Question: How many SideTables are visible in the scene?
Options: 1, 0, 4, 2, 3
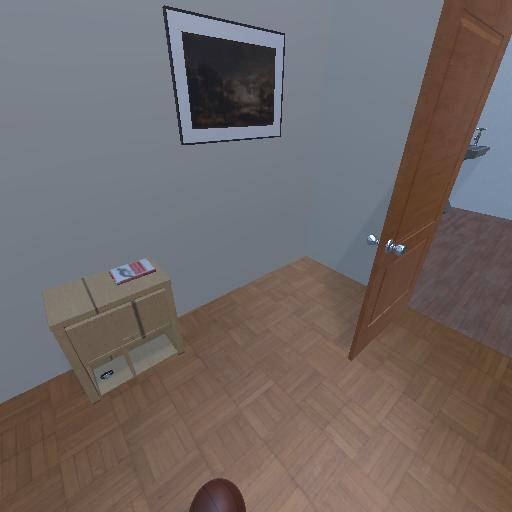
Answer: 1